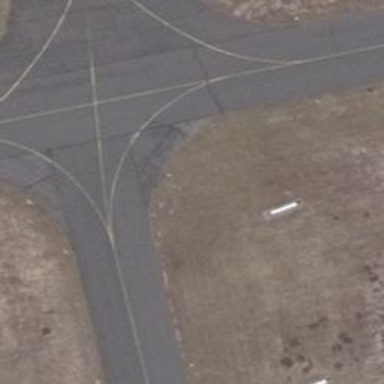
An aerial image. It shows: Taxiway edge illuminated for aviation.